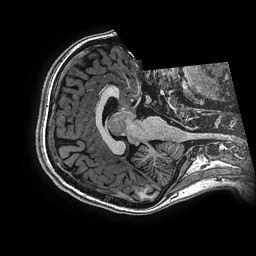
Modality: T1w
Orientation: axial
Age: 14
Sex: female
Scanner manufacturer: ge
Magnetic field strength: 3 T
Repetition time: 0.00766 s
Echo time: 0.003476 s